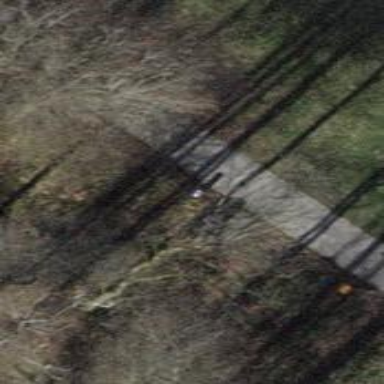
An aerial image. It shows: Pipeline marker.